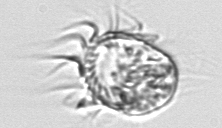
Label: Leegaardiella_ovalis